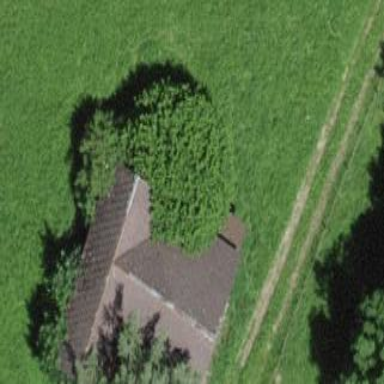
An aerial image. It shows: Barn.